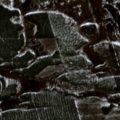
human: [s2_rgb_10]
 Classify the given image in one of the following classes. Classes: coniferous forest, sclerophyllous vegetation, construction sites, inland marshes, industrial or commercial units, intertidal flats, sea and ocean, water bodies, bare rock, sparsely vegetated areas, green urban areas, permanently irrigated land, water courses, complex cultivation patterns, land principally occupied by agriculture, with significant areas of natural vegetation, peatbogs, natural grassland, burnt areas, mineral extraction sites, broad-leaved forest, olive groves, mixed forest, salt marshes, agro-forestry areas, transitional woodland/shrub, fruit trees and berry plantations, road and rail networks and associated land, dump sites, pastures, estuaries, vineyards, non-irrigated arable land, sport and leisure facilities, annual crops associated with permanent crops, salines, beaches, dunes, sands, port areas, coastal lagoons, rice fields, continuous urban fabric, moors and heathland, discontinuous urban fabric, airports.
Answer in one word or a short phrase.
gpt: coniferous forest, mixed forest, transitional woodland/shrub, peatbogs